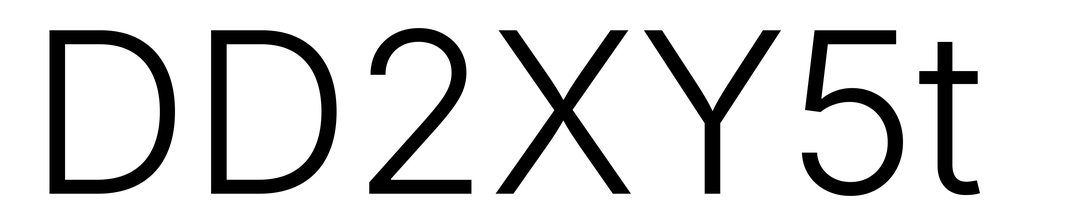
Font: Inter_Light